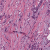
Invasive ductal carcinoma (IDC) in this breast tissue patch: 1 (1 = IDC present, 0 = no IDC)